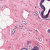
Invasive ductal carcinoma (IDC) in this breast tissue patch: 0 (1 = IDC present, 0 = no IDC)